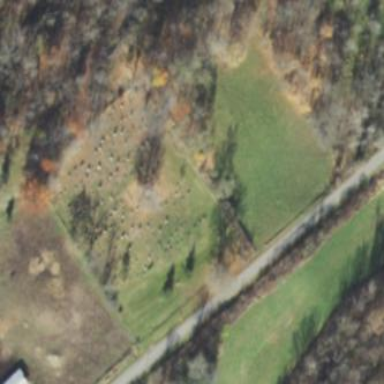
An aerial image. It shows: Cemetery.